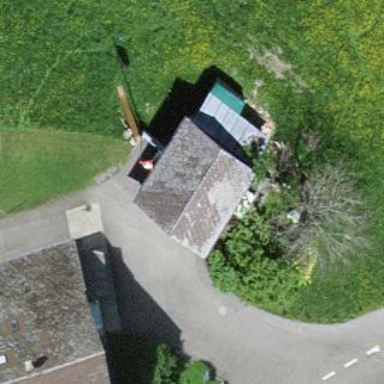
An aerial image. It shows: Garage.